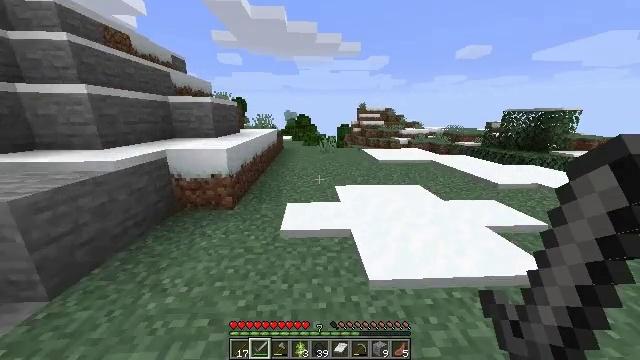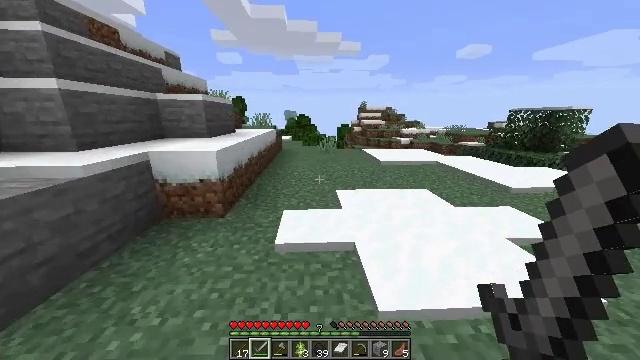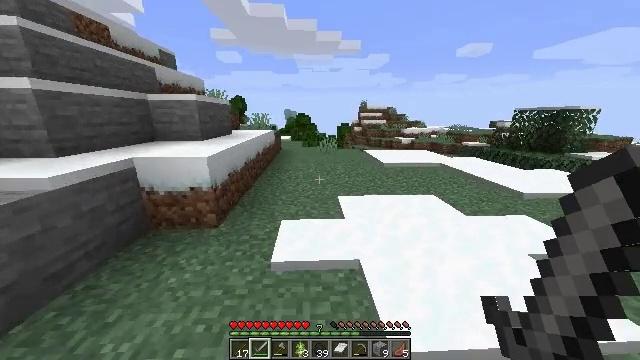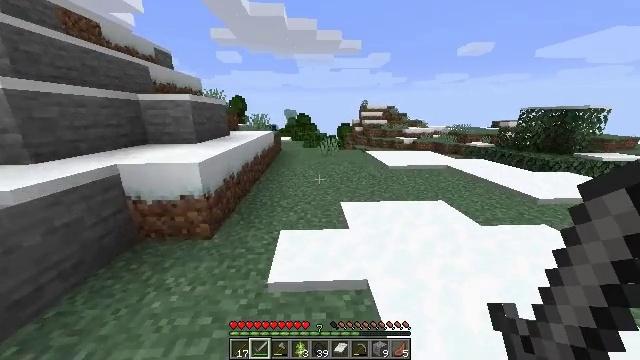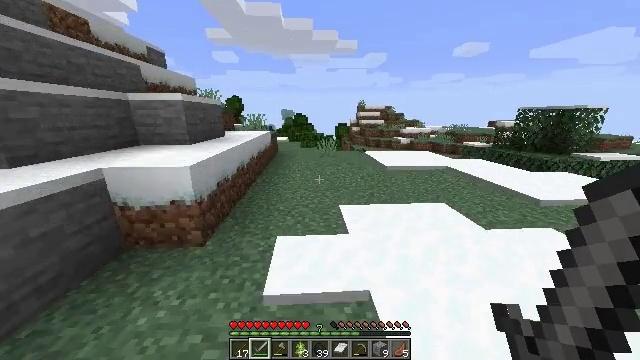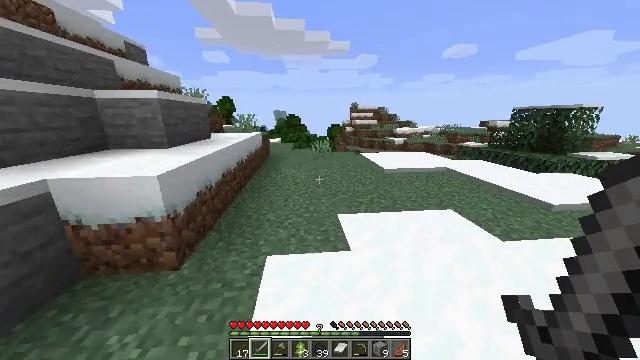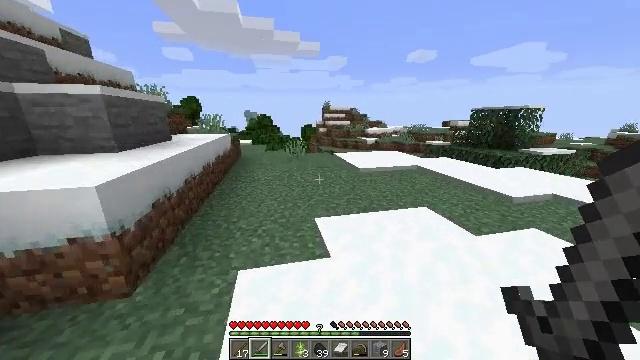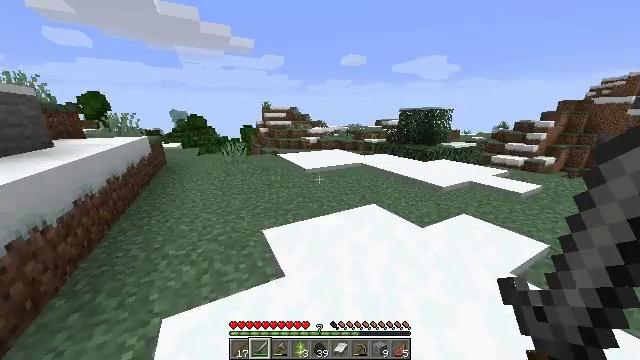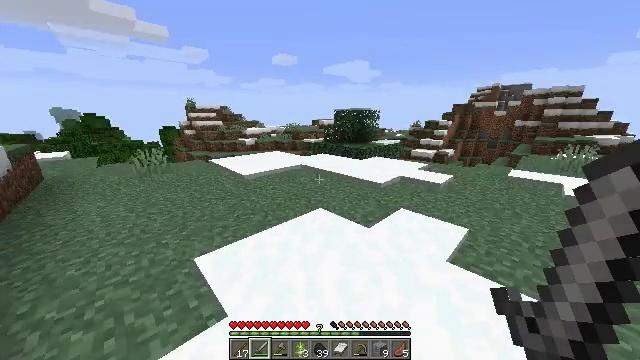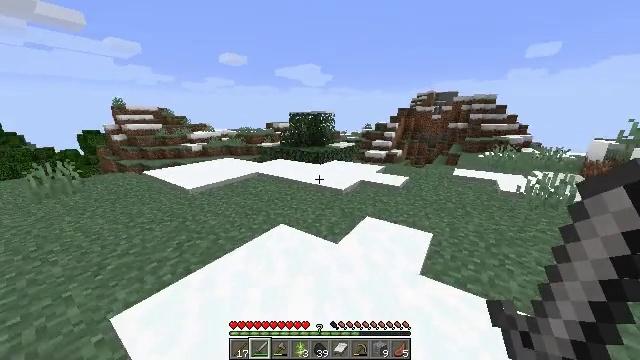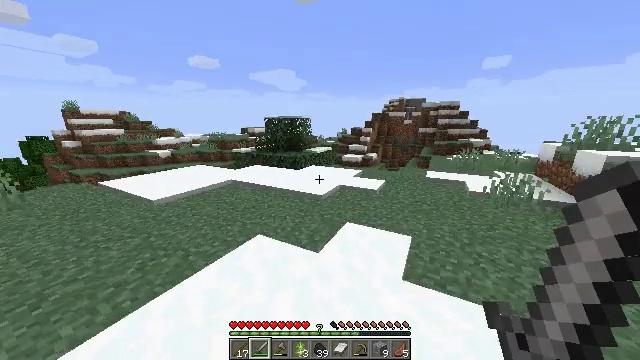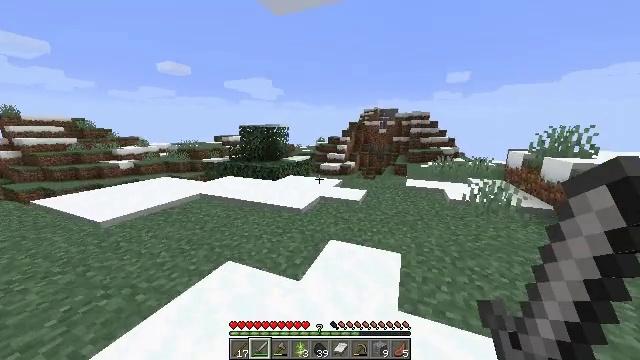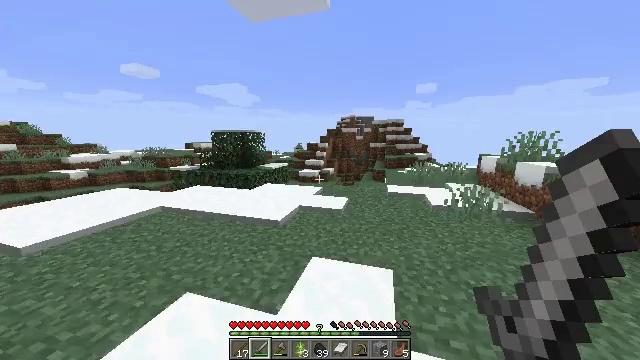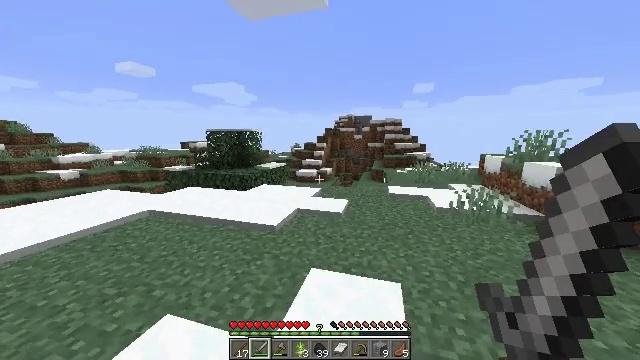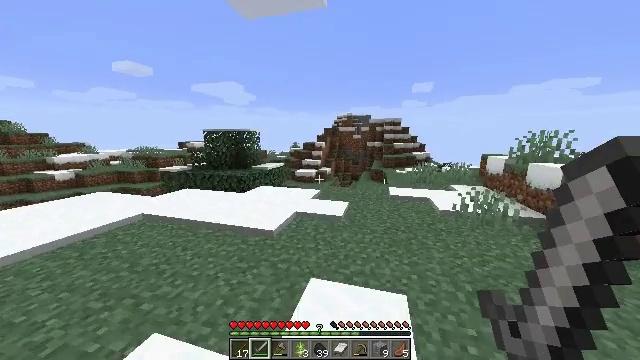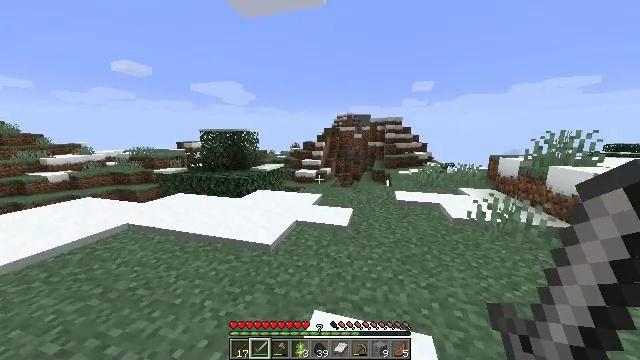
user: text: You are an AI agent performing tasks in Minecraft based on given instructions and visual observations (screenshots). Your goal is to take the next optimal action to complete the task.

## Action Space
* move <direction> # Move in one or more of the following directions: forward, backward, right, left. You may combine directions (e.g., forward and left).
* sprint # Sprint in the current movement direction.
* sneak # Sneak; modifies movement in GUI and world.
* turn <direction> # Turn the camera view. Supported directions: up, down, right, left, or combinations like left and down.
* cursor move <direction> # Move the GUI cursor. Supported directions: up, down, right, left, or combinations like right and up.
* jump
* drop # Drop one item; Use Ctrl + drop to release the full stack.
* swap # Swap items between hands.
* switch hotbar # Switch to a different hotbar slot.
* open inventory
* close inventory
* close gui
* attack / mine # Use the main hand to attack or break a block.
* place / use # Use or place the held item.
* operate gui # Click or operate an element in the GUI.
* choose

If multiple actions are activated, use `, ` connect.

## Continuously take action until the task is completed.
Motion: motion action
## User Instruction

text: Trim the tree by mining oak leaves.
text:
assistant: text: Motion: move forward, sprint
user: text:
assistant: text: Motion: move forward, sprint
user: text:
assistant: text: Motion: move forward, sprint
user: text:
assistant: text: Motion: move forward, sprint
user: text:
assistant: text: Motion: move forward, sprint, turn right
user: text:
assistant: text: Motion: move forward, sprint, turn right
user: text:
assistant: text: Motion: move forward, sprint, turn right
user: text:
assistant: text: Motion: move forward, sprint, turn right
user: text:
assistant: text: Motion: move forward, sprint, turn right
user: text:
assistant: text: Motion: move forward, sprint, turn right and up
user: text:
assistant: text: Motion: move forward, sprint, turn right and up
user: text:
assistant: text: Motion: move forward, sprint, turn right and up
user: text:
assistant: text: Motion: move forward, sprint
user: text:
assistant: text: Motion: move forward, sprint
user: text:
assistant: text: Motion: move forward, sprint
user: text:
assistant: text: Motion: move forward, sprint
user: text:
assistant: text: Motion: move forward, sprint
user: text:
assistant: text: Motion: move forward, sprint, turn right
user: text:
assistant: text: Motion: move forward, sprint, turn right
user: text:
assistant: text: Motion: move forward, sprint, turn right
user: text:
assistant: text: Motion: move forward, sprint, turn right
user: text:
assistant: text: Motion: move forward, sprint, turn right
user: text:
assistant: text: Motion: move forward, sprint, turn right
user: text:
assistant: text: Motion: move forward, sprint, turn right
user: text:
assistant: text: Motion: move forward, sprint, turn right
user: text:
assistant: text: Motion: move forward, sprint, turn right
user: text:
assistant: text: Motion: move forward, sprint, turn right
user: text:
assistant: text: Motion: move forward, sprint, turn right
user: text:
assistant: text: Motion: move forward, sprint
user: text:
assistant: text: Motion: move forward, sprint, turn right